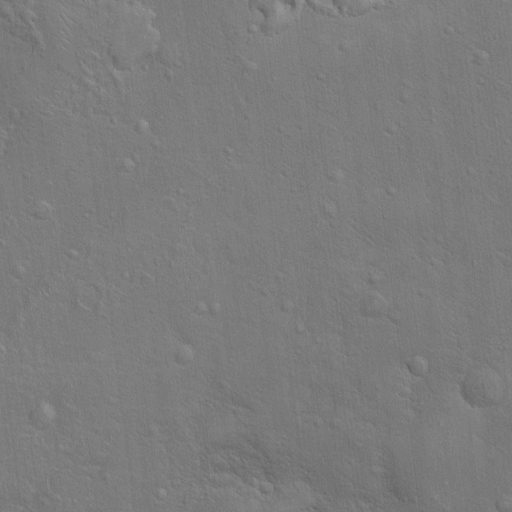
Classes present: Background